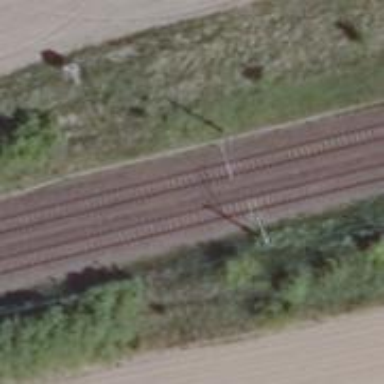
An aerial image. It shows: Railway signal.